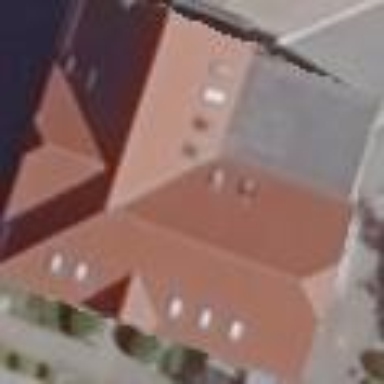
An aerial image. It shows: School building.